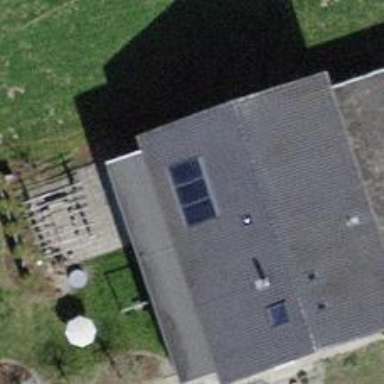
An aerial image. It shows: Solar power generator using photovoltaic method with solar photovoltaic panel types.